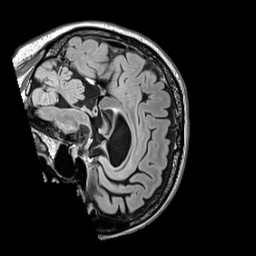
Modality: FLAIR
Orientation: sagittal
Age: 64
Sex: male
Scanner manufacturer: siemens
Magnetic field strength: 3 T
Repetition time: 5 s
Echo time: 0.387 s